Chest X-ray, AP view. Patient: 10 years old, sex F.
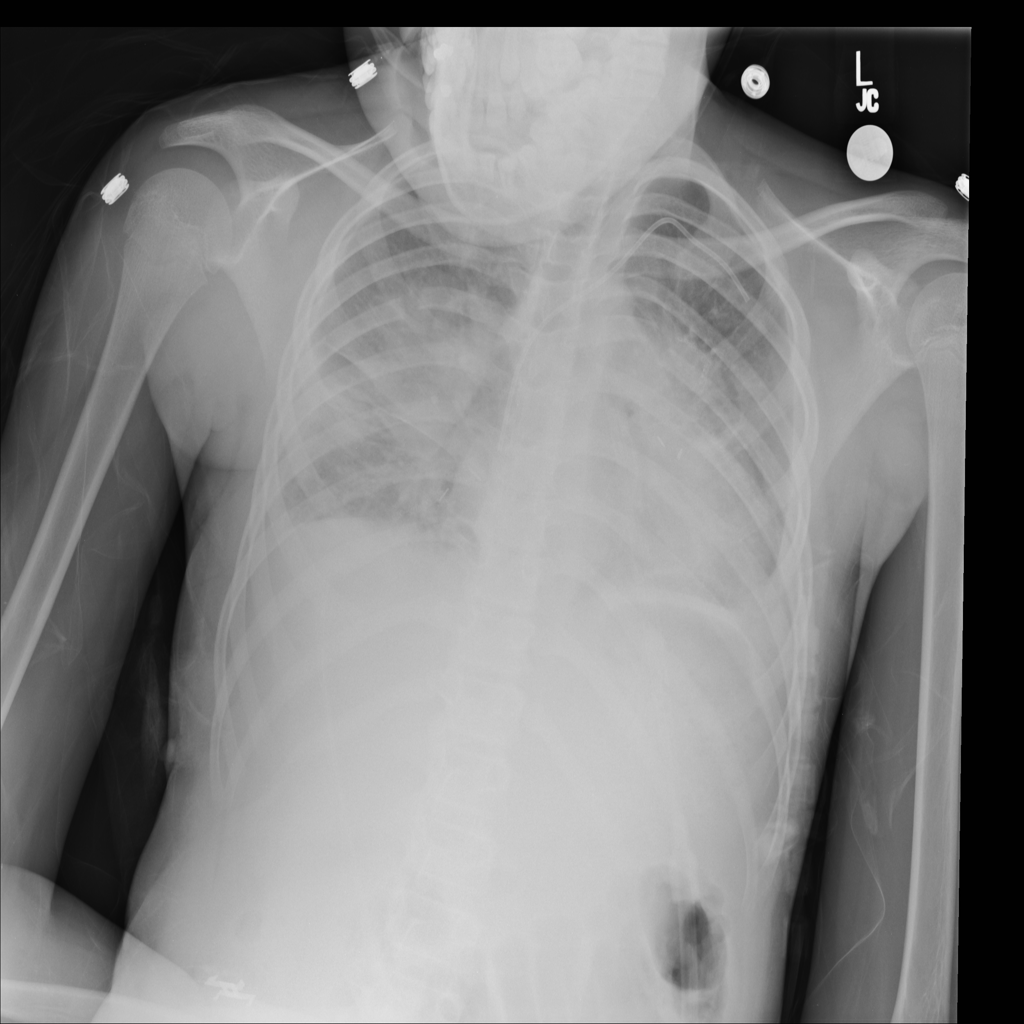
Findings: Infiltration